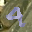
Label: 4